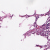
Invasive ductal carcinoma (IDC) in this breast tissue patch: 1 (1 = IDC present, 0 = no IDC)